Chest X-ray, AP view. Patient: 58 years old, sex F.
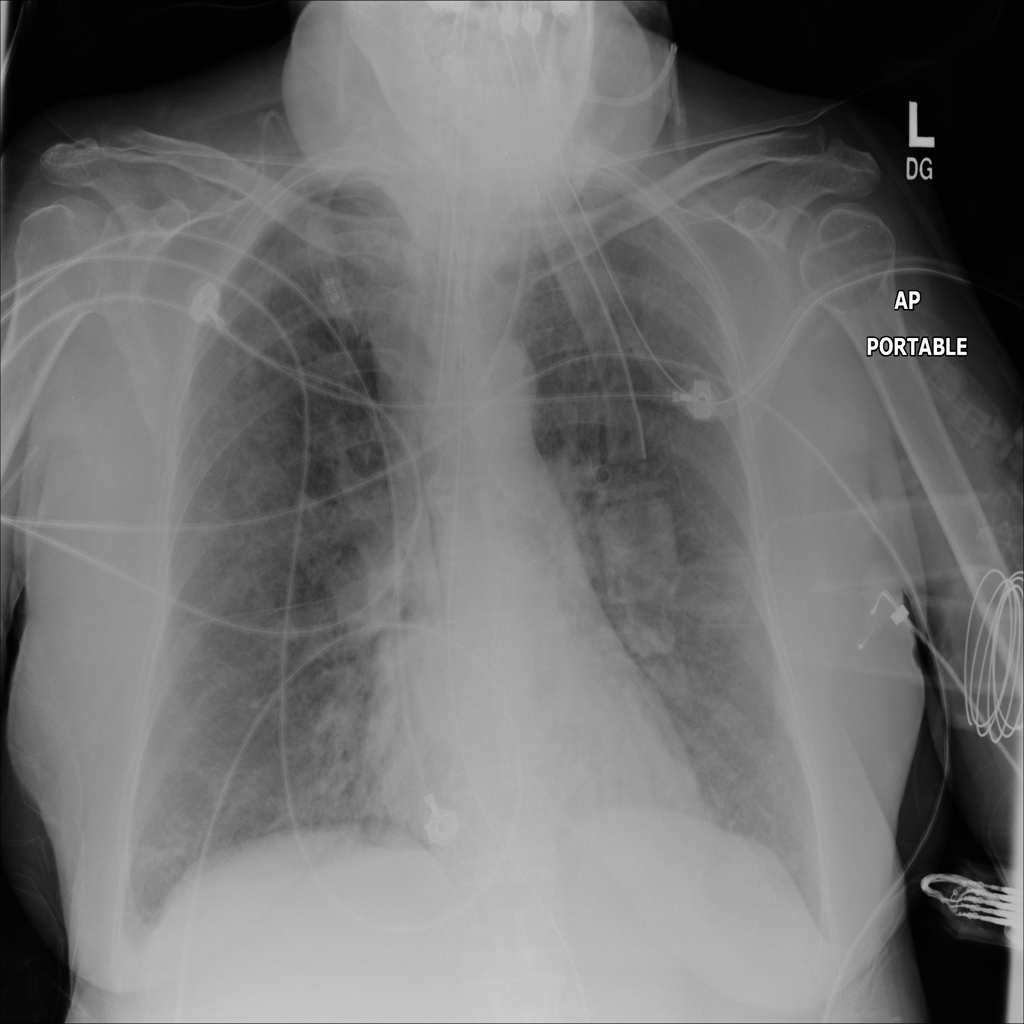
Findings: Consolidation, Effusion, Infiltration